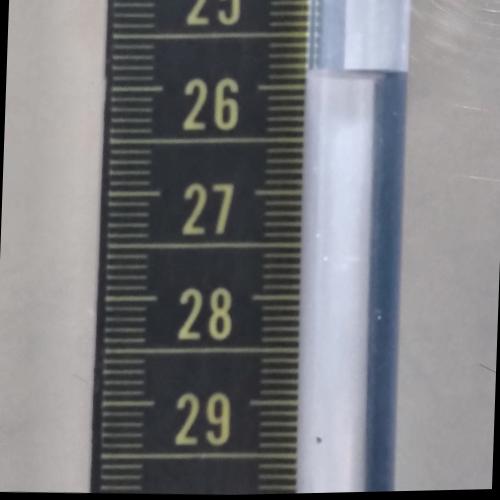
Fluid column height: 25.9 cm